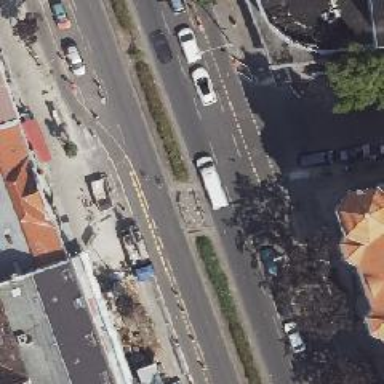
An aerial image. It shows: Unmarked footway crossing with traffic island.